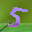
Label: 5